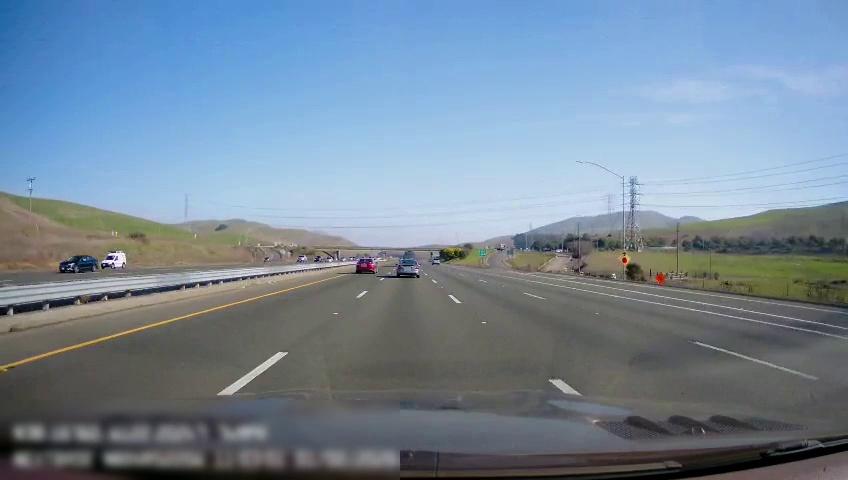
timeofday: Day
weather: Sunny
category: Drivable Space
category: Drivable Space
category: Drivable Space
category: Vehicles | Car
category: Vehicles | Car
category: Vehicles | Van
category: Vehicles | Car
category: Vehicles | SUV
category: Vehicles | SUV
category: Lanes | Opposite Lane
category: Lanes | Opposite Lane
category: Lanes | Opposite Lane
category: Lanes | Alternate Lane
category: Lanes | Alternate Lane
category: Lanes | Alternate Lane
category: Lanes | Current Lane
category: Lanes | Alternate Lane
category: Lanes | Alternate Lane
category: Lanes | Alternate Lane